Question: I have another question: Is there any way to change input autocomplete value dynamically with javascript?
Example:
'''
<input id="myInput"
placeholder="Write something here..."
onchange="changeAutocompleteValue(event)">
<script>
function changeAutocompleteValue(event)
{
var list = ["first", "second", "third"];
event.list = list;
}
</script>
'''
Google example:

Am I able to do it with plain JS? Any suggestion will be great :).
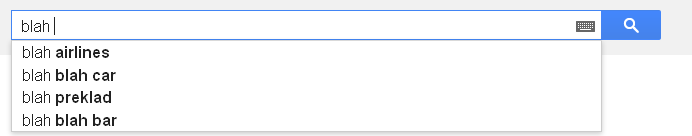
Answer: I found
<URL>
if use existing library then
<URL>
<URL>
'''
function loadXMLDoc(_target, _type,_func) {
var xmlhttp;
if (window.XMLHttpRequest) {
// code for IE7+, Firefox, Chrome, Opera, Safari
xmlhttp = new XMLHttpRequest();
} else {
// code for IE6, IE5
xmlhttp = new ActiveXObject("Microsoft.XMLHTTP");
}
xmlhttp.onreadystatechange = function() {
if (xmlhttp.readyState == 4 ) {
if(xmlhttp.status == 200){
data = JSON.parse(xmlhttp.responseText);
_func(data);
}
else if(xmlhttp.status == 400) {
alert('There was an error 400')
}
else {
alert('something else other than 200 was returned')
}
}
}
xmlhttp.open(_type, _target, true);
xmlhttp.send();
}
function ontxtChange(){
var dcc = document.getElementById('autocc');
var dc = document.getElementById('autoc');
dcc.innerHTML = ' ';
var i = 0;
var target = "https://api.github.com/users/mralexgray/repos"
//
if(dc.value.length > 0){
loadXMLDoc(target,'GET',function(data){
data.forEach(function(x){
if(i < 10){
if(x.name.toLowerCase().indexOf(dc.value.trim()) != -1){
dcc.innerHTML += '<p class="accItem">' + x.name.toLowerCase() + '</p>';
i++;
}
}
});
});
}
}
'''
'''
.accItem{
background-color:#333;
color:#fff;
width:200px;
}
#autocc{
width:200px;
}
'''
'''
<body>
<input type="text" id="autoc" onkeypress="ontxtChange()" > example : "am"
<div id="autocc">
</div>
</body>
'''
suggestion--
- -
hope help you this way...